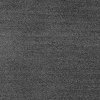
Atmospheric dust classification: dusty